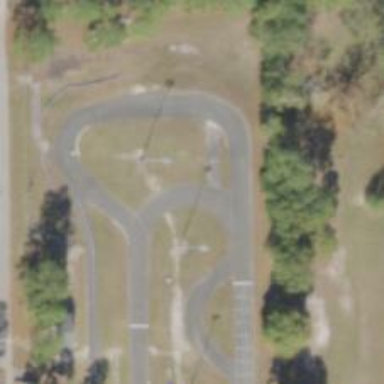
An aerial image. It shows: Raceway for motor sports.